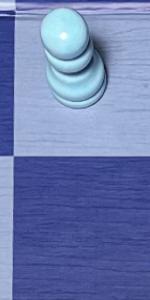
Label: Empty